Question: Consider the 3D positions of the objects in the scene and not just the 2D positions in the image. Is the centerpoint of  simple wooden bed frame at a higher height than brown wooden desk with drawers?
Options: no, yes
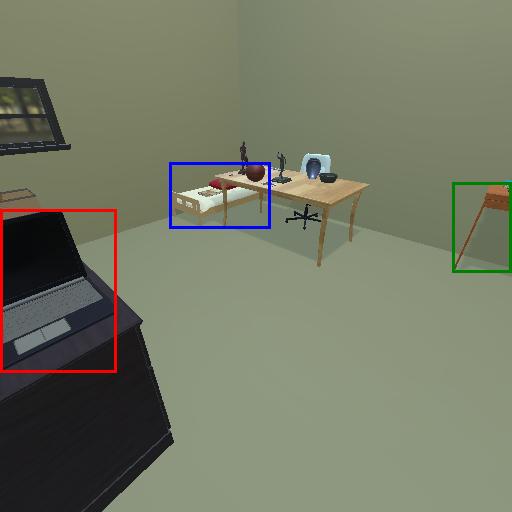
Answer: no